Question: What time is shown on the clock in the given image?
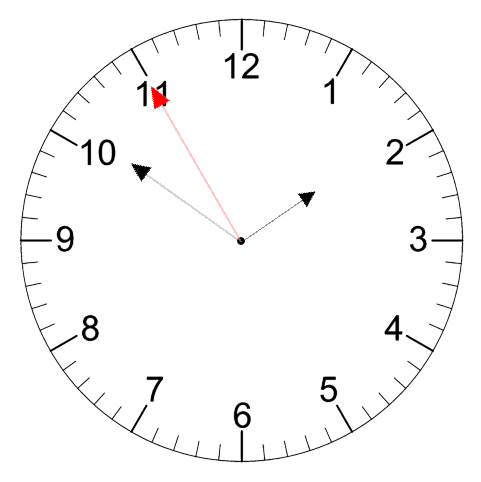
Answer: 01:50:55